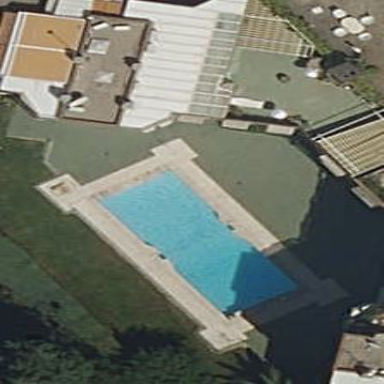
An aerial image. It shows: Swimming pool located in leisure land.